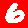
Digit: 6